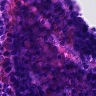
Metastatic tissue present: no